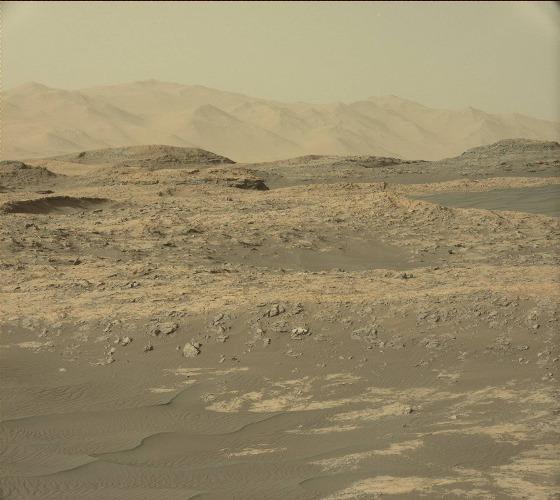
Terrain classes present: Bedrock, Gravel / Sand / Soil, Rock, Shadow, Sky / Distant Mountains